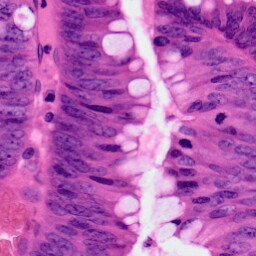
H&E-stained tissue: Colon